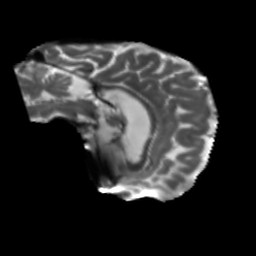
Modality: T2w
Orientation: sagittal
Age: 66
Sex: female
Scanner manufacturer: siemens
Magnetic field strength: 3 T
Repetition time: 5.25 s
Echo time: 0.08 s